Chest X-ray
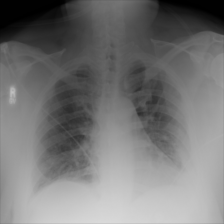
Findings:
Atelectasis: positive
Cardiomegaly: negative
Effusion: negative
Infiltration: negative
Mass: negative
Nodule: negative
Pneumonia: negative
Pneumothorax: negative
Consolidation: negative
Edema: negative
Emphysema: negative
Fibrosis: negative
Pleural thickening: negative
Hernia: negative